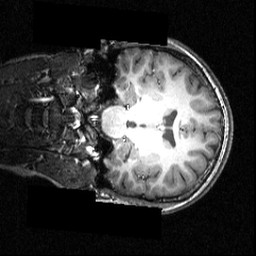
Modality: T1w
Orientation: coronal
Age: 20
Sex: female
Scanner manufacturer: siemens
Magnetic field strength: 3.951 T
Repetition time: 1.5 s
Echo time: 0.00335 s